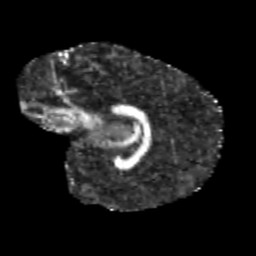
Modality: FA
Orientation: sagittal
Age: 10
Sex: male
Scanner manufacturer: siemens
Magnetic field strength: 3 T
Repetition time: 3.8 s
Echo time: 0.07 s